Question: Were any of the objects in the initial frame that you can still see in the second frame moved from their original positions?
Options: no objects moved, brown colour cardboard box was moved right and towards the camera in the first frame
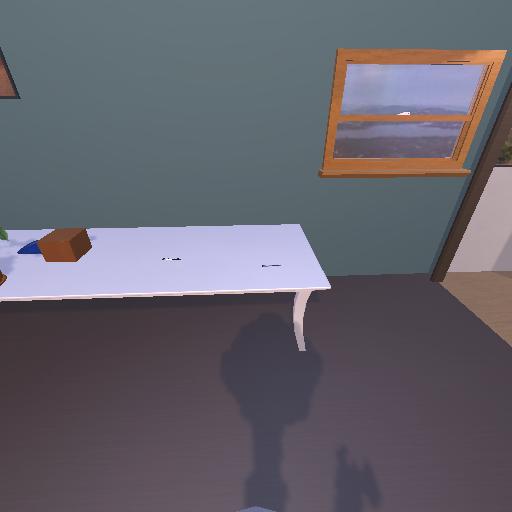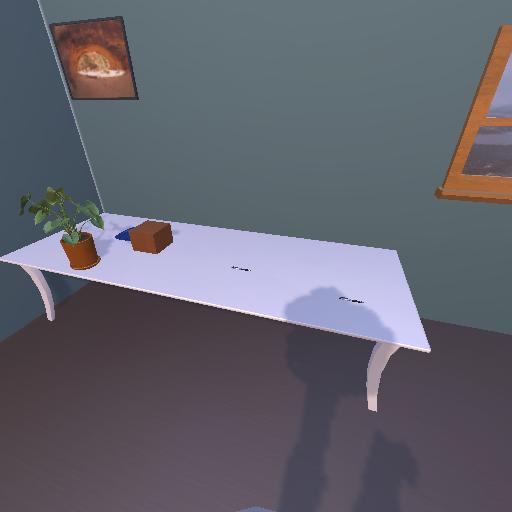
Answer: no objects moved